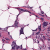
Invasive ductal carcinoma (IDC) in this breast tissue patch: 1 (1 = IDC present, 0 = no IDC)